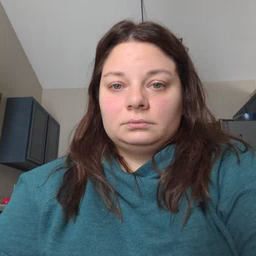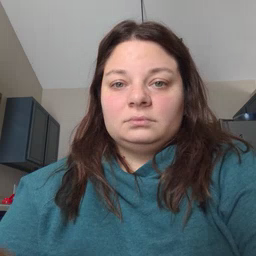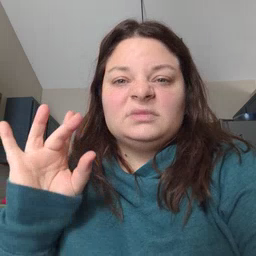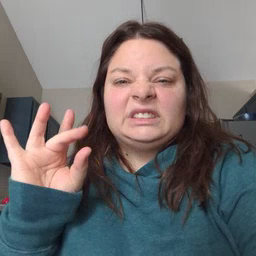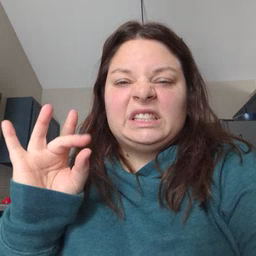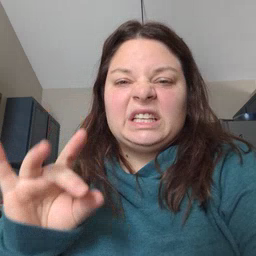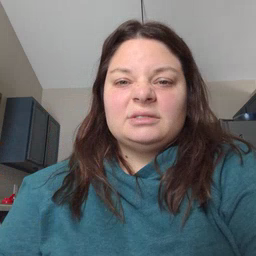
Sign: sticky